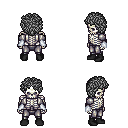
a pixel art fantasy rpg character, male body template, skeleton, steel arm armor, metal pants, gray curly afro hairstyle, white cloth bracers, black shoes, four views (front, back, left, right), 2x2 character sprite sheet, small pixel art, hard edges, no anti-aliasing